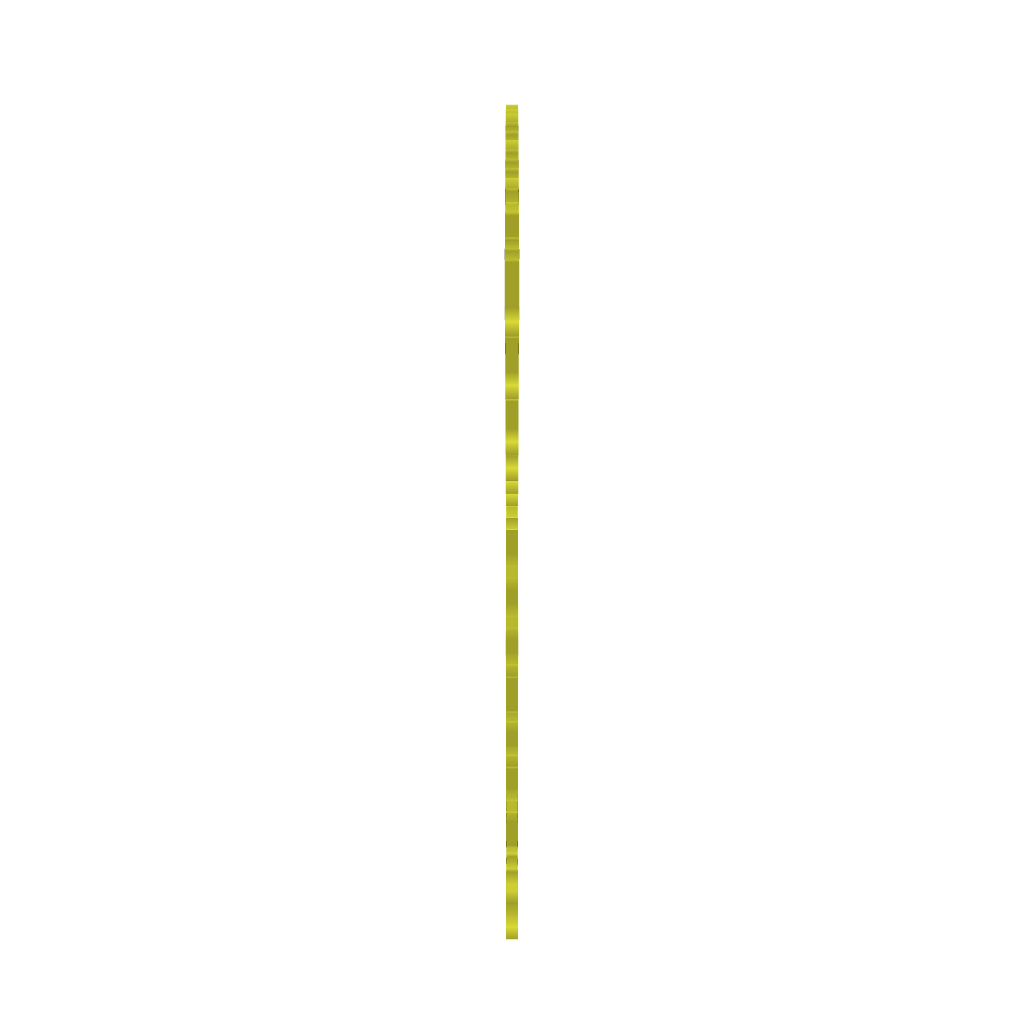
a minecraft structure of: Stewie! pixel art high quality